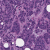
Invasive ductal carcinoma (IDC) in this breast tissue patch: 1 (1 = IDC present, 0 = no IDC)